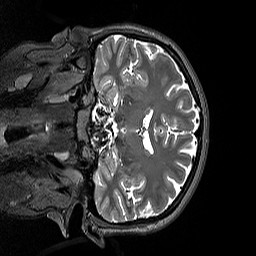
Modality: T2w
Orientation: coronal
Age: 25
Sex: male
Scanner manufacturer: siemens
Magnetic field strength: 3 T
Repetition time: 3.2 s
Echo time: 0.412 s